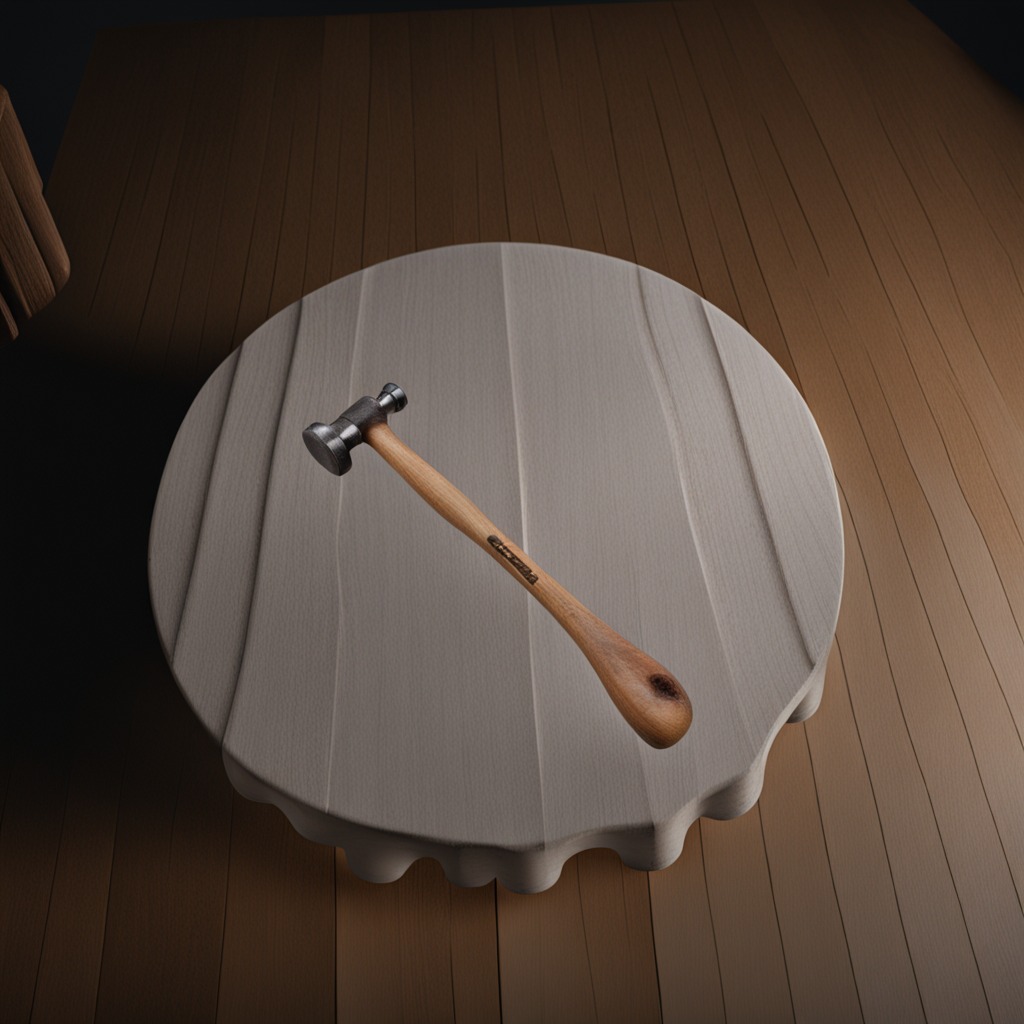
A hammer is lying on the wooden table.